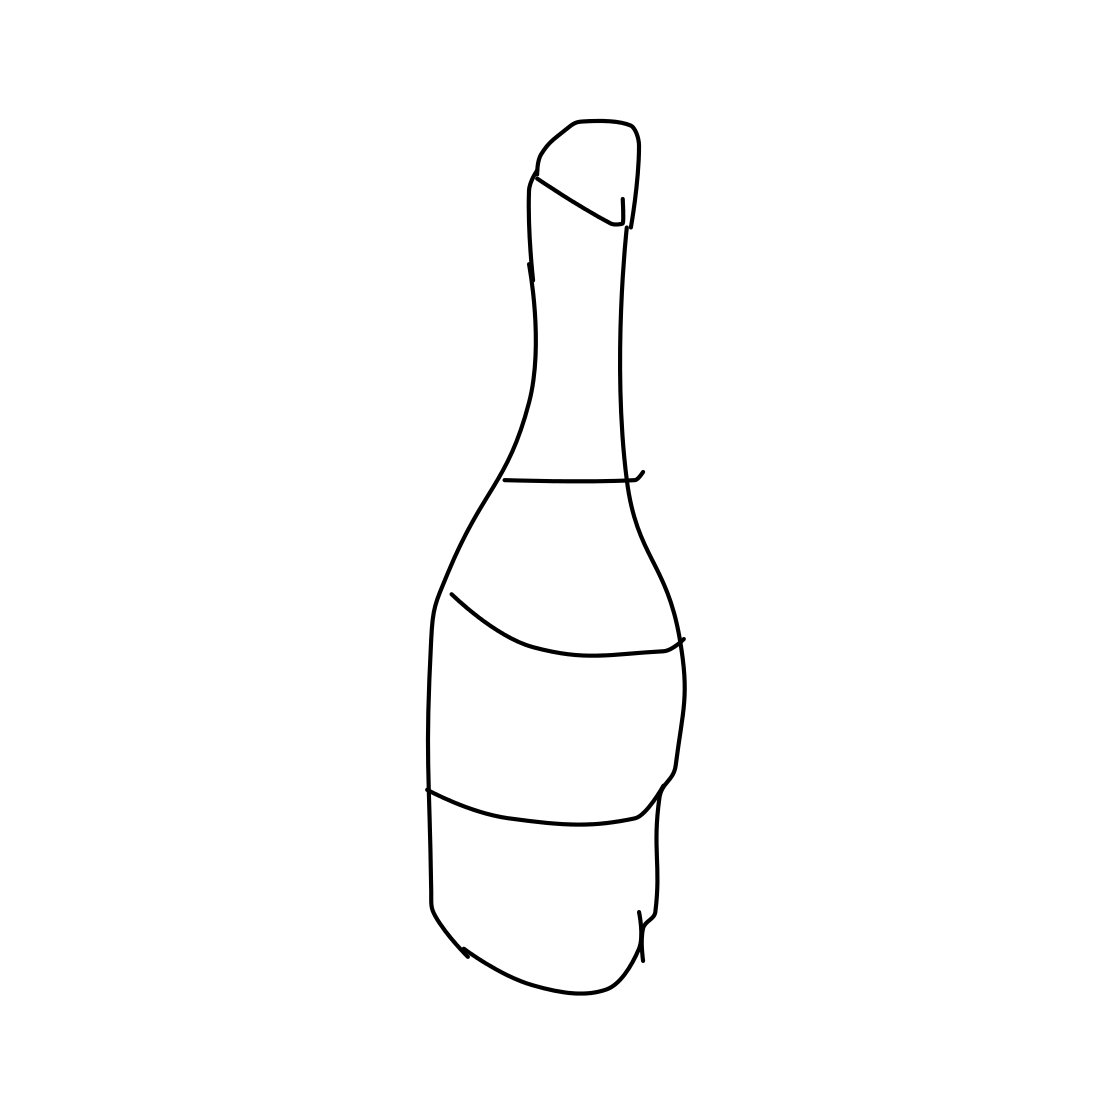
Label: vase